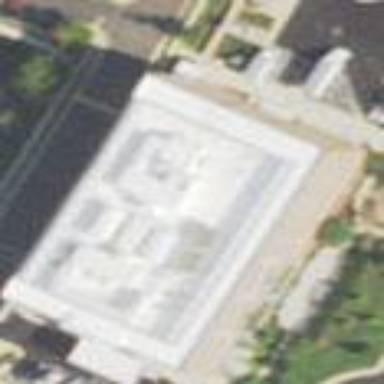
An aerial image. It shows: Clinic building providing healthcare services.